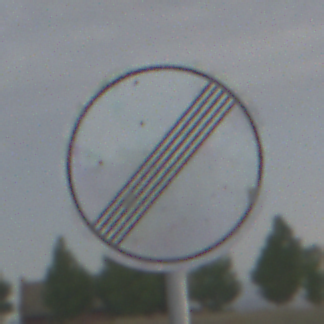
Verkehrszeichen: EndeSaemtlicherBegrenzungen
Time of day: Night
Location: Outdoor (Nature)
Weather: Overcast
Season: NotSpecified
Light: Artificial